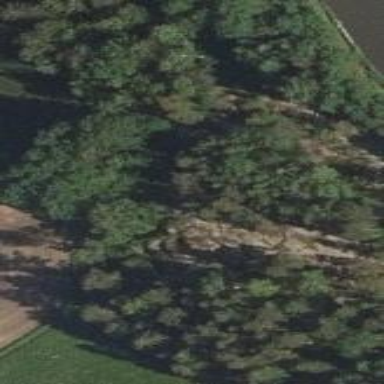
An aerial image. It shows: Forest area.